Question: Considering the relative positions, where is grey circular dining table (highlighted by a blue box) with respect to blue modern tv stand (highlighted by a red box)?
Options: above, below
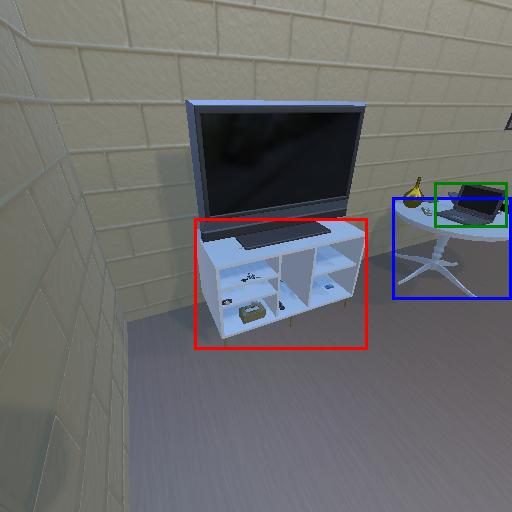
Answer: above